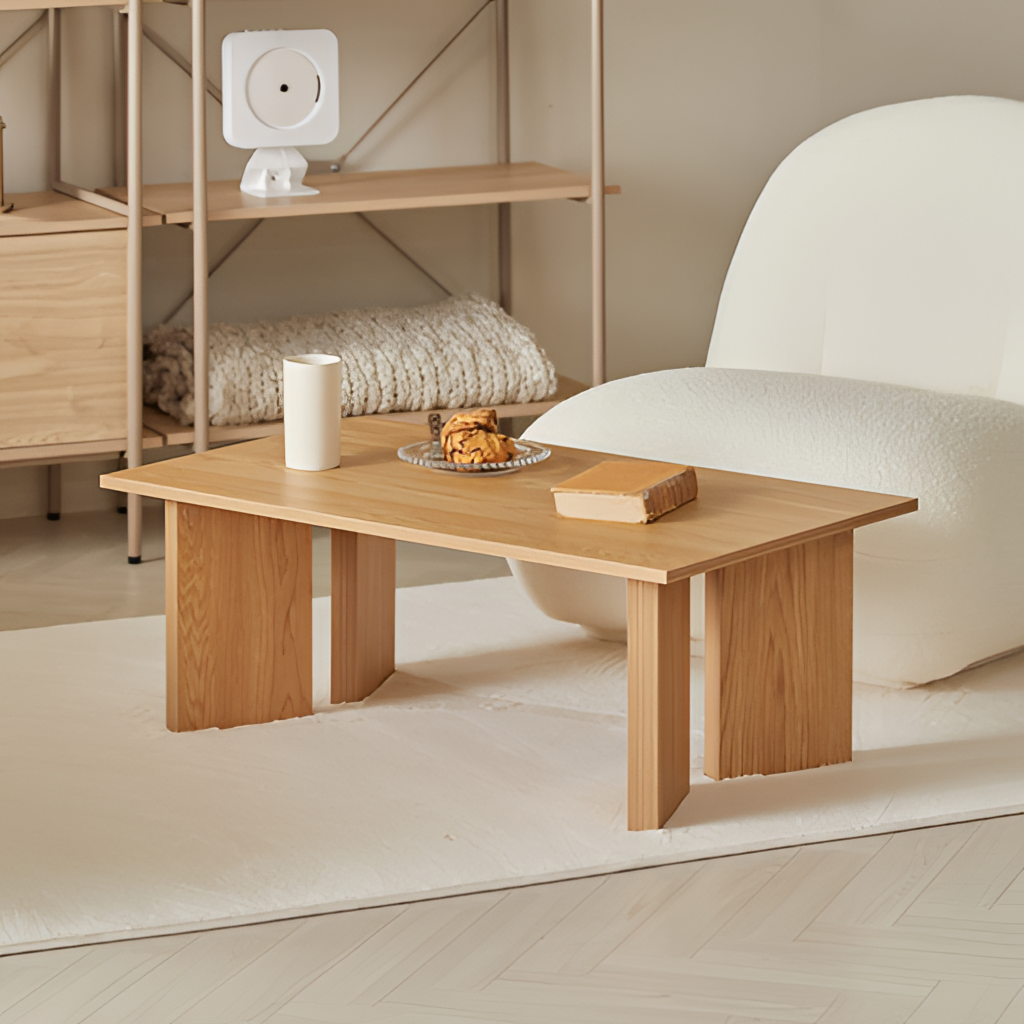
living room, fabric chair, beige wood flooring, with herringbone pattern, minimalist, beige paint wallpaper, with solid pattern